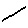
Label: line